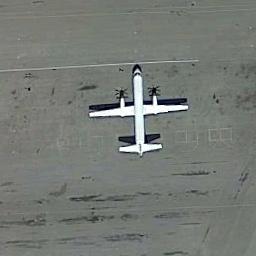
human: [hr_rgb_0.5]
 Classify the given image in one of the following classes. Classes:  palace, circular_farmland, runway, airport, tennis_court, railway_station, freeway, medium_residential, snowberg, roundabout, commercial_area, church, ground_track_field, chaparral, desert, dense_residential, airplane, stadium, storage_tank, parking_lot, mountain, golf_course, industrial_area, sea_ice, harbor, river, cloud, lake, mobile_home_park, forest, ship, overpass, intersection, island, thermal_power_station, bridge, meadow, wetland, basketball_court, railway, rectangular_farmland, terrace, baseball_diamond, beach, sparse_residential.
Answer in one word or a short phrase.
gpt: airplane